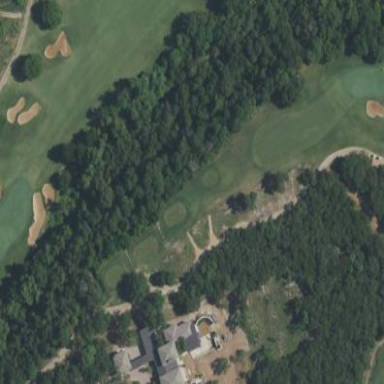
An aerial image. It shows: Area of rough grass used for golf.